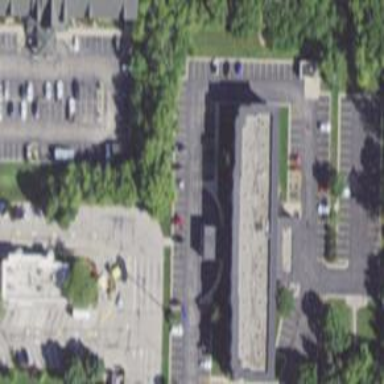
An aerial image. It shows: Parking area.